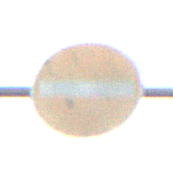
Verkehrszeichen: VerbotDerEinfahrt
Umgebung: Outdoor, RoadRail
Tageszeit: SunriseSunset
Wetter: PartlyCloudy
Licht: Natural
Jahreszeit: NotSpecified
Kontrast: LowContrast